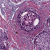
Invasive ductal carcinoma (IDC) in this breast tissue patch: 0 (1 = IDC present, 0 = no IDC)